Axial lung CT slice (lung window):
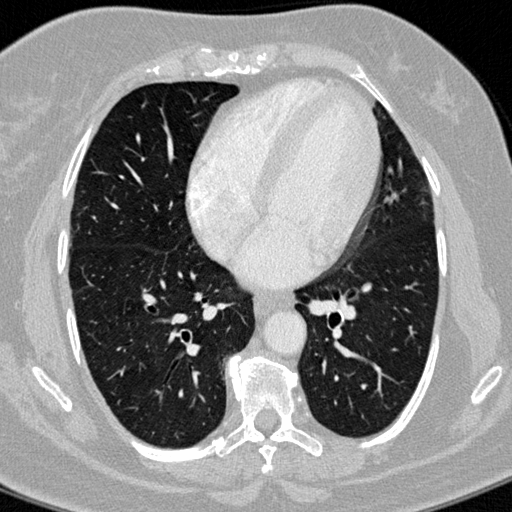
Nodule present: no